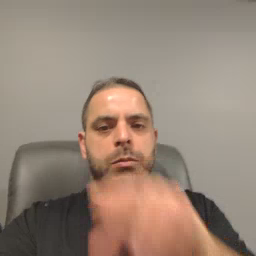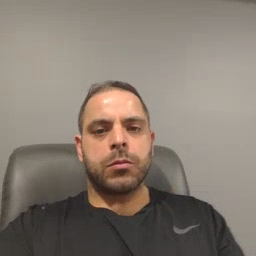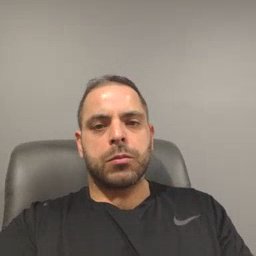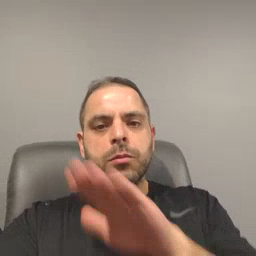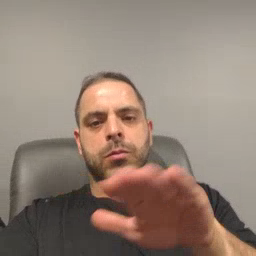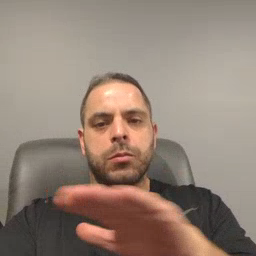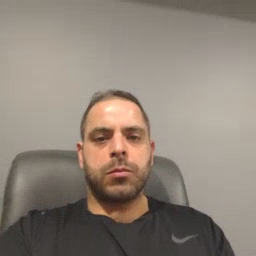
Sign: clean